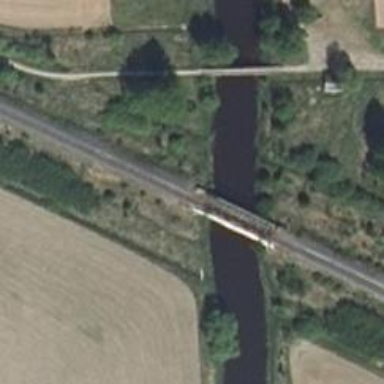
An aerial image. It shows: Bridge over electrified railway tracks with contact line. The railway track is of class B1.